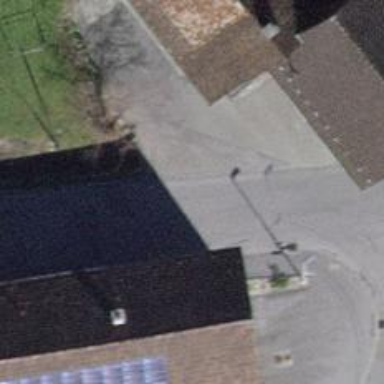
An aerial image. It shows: Residential road with asphalt surface.